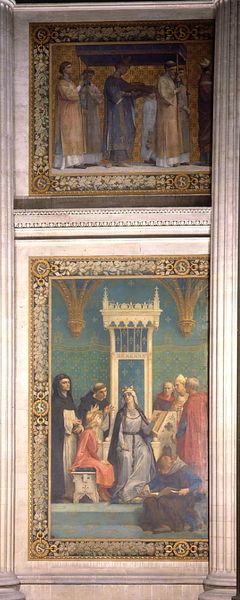
Titel: Saint Louis enseigné par sa mère, Der heilige Ludwig wird von seiner Mutter unterwiesen
Künstler: Alexandre Cabanel
Standort: Paris
Institution: Panthéon
Schlagwörter: blau, gemälde, himmel, mann, weiß, frauen, grün, menschen, sitzen, ausschnitt, braun, frau, grau, männer, orange, paris, schmuck, stuhl, szene, säule, säulen, gürtel, rot, schloss, malerei, muster, ornament, wand, architektur, bibel, falten, geschichte, rahmen, stehen, stein, tragen, bild, hände, innenraum, felder, kirche, gewand, gold, kelch, kutte, mantel, sessel, sitzend, kind, mutter, gotik, prinzessin, renaissance, kreis, rund, turm, kanneliert, ranken, hellblau, relief, schrift, bilder, italien, zwei, zug, hellgrün, violett, bank, hocker, pilaster, saal, figuren, treppe, bischof, gefolge, kissen, thron, detail, lesen, ornamente, verzierung, wandmalerei, stufe, stufen, tor, foto, gewölbe, antike, buch, medaillon, dom, sterne, mosaik, gebet, altar, pantheon, wandbilder, gefaltete hände, kanzel, jesus, antik, mittelalter, fresken, priester, prinz, kapelle, mönch, historismus, hochkant, kanneluren, baldachin, geistliche, mönche, prozession, herrscherin, königin, heilige, fresko, basis, schreiber, heilig, maria, anbetung, mutter gottes, träger, szenen, format, wandbehang, sakral, fresco, freskos, beichte, alabaster, tonsur, kannelur, dominikaner, königing, martyrium, zyklus, bildfelder, klerikal, kocker, mari, historische, halevy, hl. 3 könige, thronbaldachin, tnsur, virgin with saints, köänigin, #tor, antike\